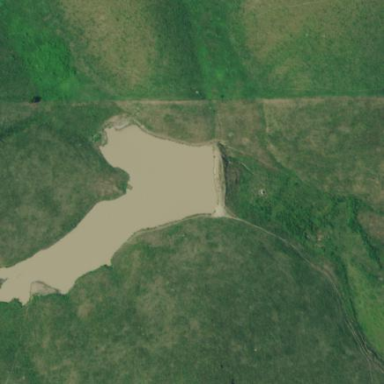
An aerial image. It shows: Reservoir.